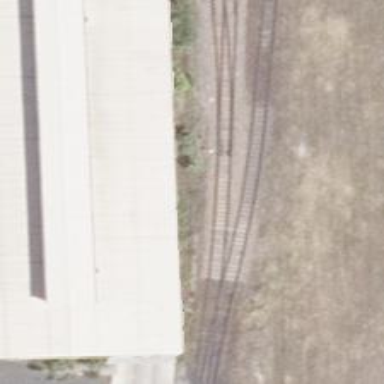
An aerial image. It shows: Railway switch.